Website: bh-photo
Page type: customer-info-address
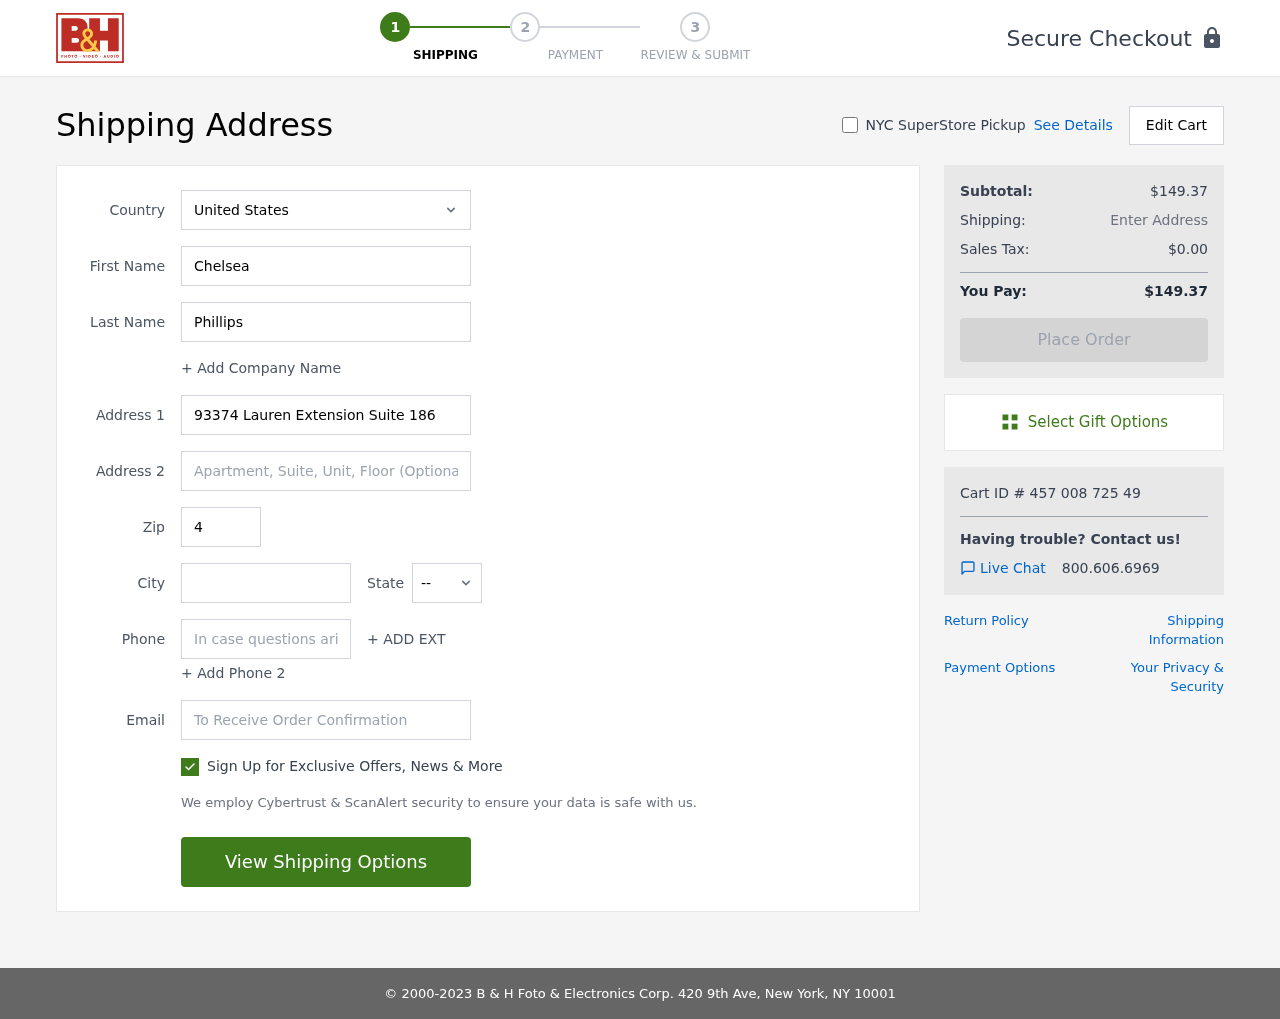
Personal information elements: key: PII_CITY
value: Tannerville
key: PII_COUNTRY
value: United States
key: PII_EMAIL
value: chelsea_phillips@hotmail.com
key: PII_FIRSTNAME
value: Chelsea
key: PII_LASTNAME
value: Phillips
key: PII_PHONE
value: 5625700208
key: PII_POSTCODE
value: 47885
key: PII_STATE_ABBR
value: FL
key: PII_STREET
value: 93374 Lauren Extension Suite 186
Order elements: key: ORDER_SUBTOTAL
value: $149.37
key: ORDER_TAX
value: $0.00
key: ORDER_TOTAL
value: $149.37
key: ORDER_ID
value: Cart ID # 457 008 725 49